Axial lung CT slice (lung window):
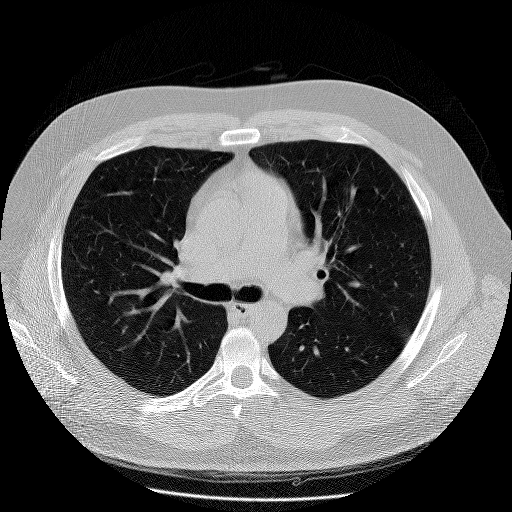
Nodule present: no